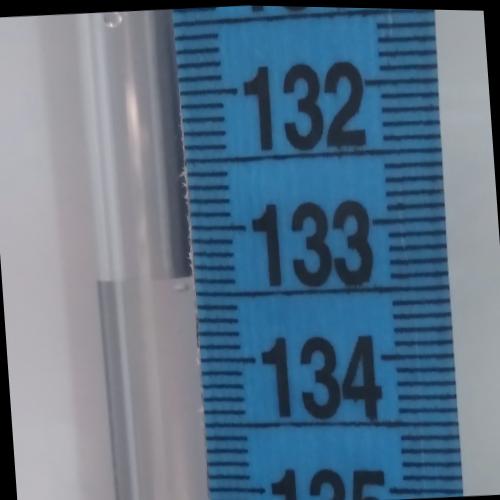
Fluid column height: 133.4 cm